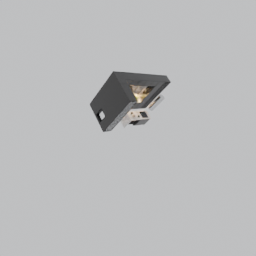
Label: furniture